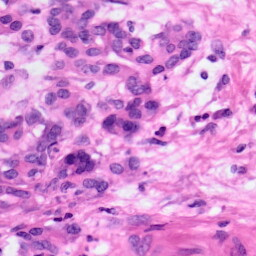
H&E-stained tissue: Pancreatic